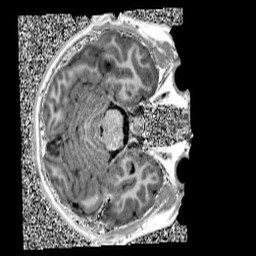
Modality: UNIT1
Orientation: axial
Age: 12
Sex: male
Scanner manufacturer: siemens
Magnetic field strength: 3 T
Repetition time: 4 s
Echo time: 0.00299 s